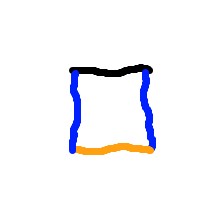
Shape: square